Question: How can I add a loading graphic to the JQuery UI ajax tabs? So it pauses for half a second, displays the graphic then loads the content?
Here's the code I have:
'''
<script type="text/javascript">
$(function() {
$("#tabs").tabs({
ajaxOptions: {
error: function(xhr, status, index, anchor) {
$(anchor.hash).html("I tried to load this, but couldn't. Try one of the other links?");
}
}
});
});
'''
This is the type of graphic I want to use in case you aren't sure:

Thanks!
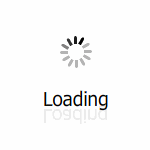
Answer: From the UI examples@ <URL>
The HTML content of this string is shown in a tab title while remote content is loading. Pass in empty string to deactivate that behavior. An span element must be present in the A tag of the title, for the spinner content to be visible.
'''
Get or set the spinner option, after init.
//getter
var spinner = $( ".selector" ).tabs( "option", "spinner" );
//setter
$( ".selector" ).tabs( "option", "spinner", 'Retrieving data...' );
'''
SO your code would be:
'''
$(function() {
$("#tabs").tabs({
ajaxOptions: {
error: function(xhr, status, index, anchor) {
$(anchor.hash).html("I tried to load this, but couldn't. Try one of the other links?");
},
spinner: '<img src="http://i.stack.imgur.com/Pi5r5.gif" />'
}
});
});
'''